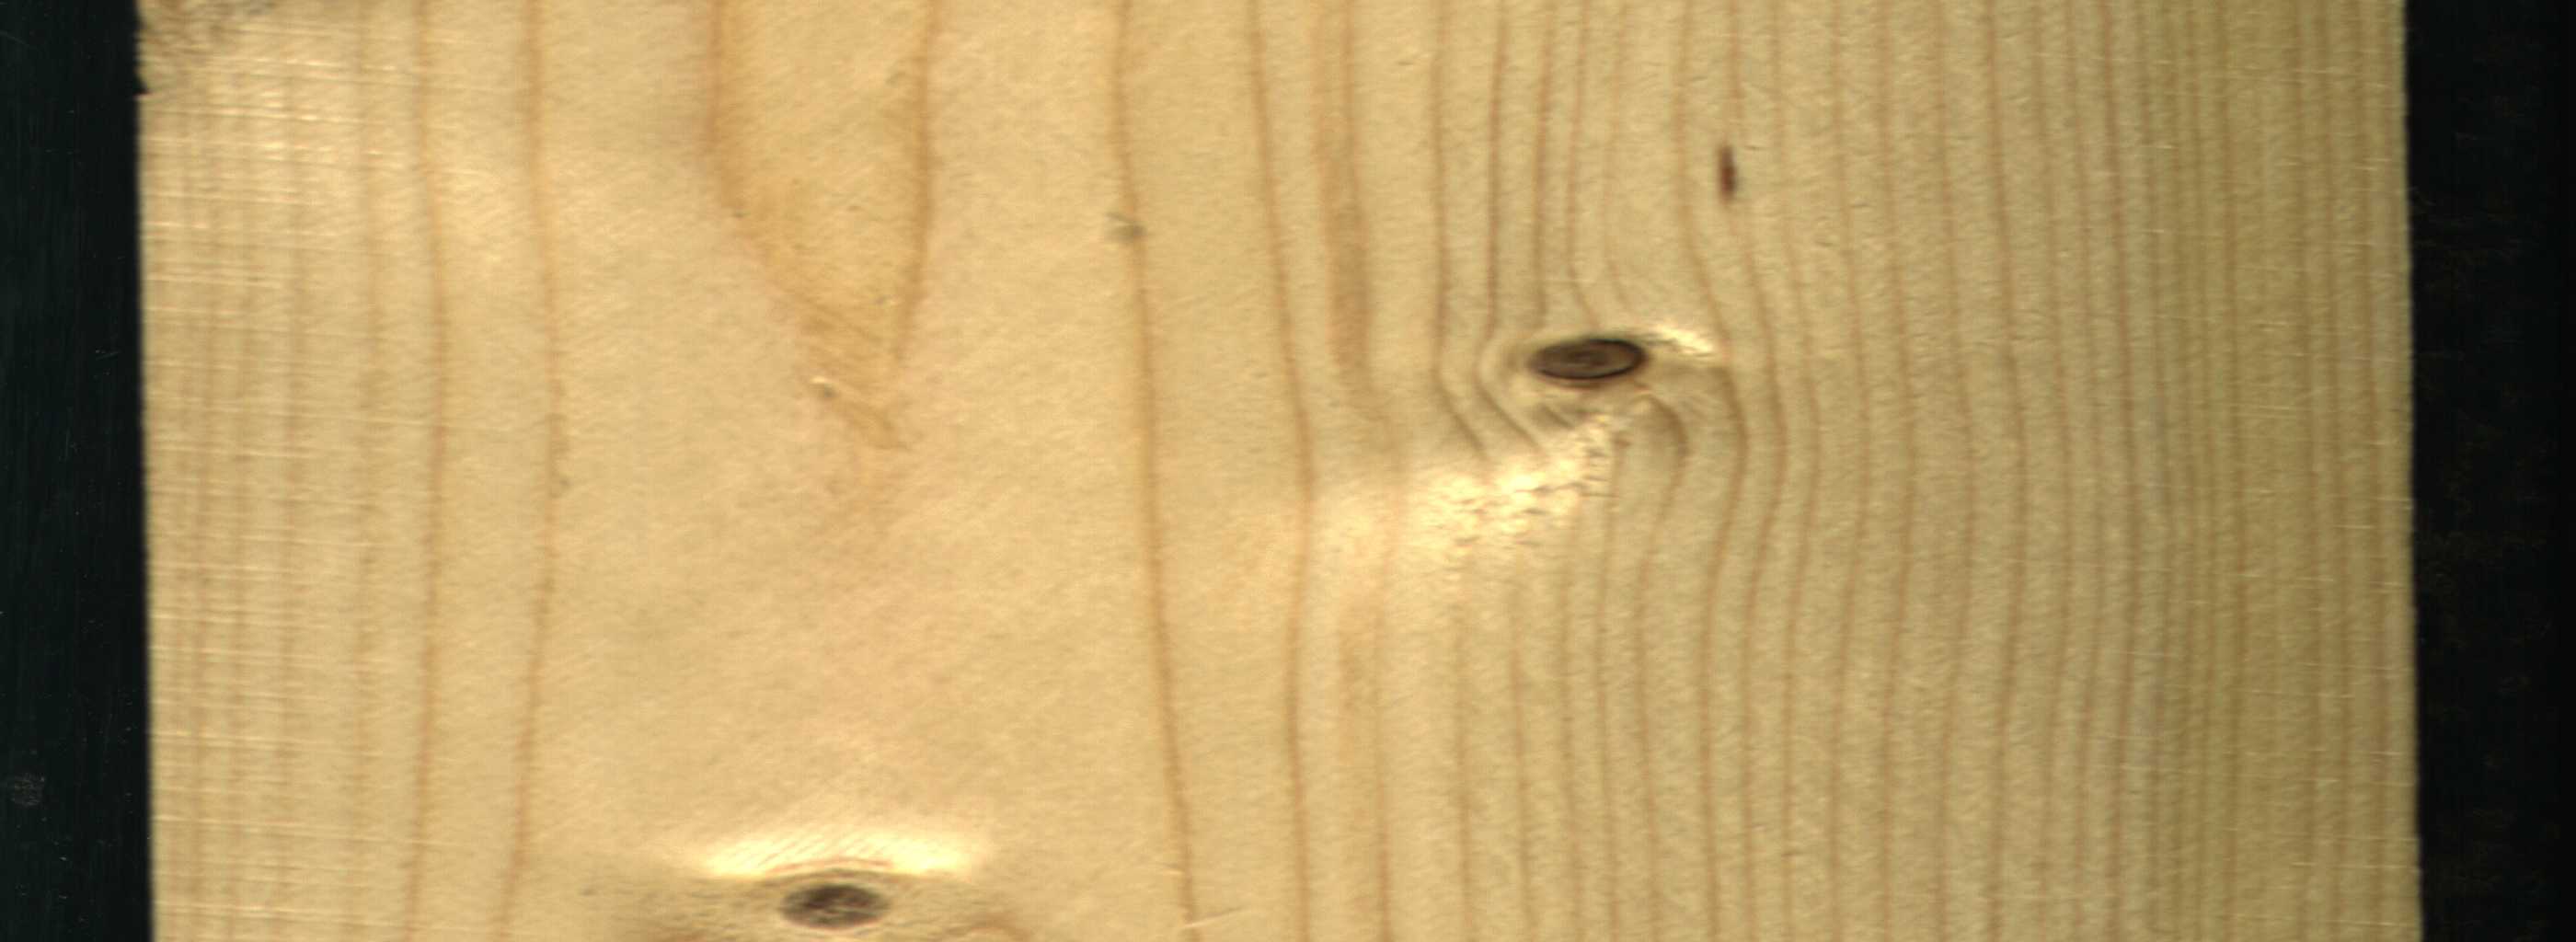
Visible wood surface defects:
resin
Dead_Knot
Live_Knot